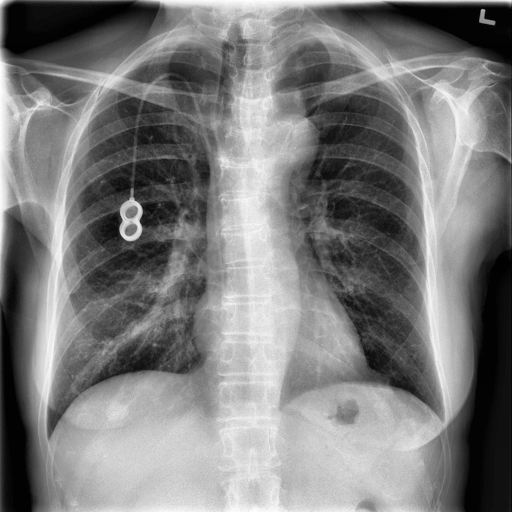
Finding: NORMAL